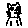
Label: cat